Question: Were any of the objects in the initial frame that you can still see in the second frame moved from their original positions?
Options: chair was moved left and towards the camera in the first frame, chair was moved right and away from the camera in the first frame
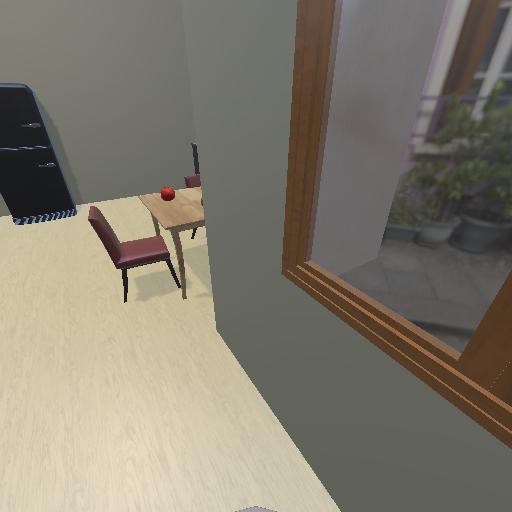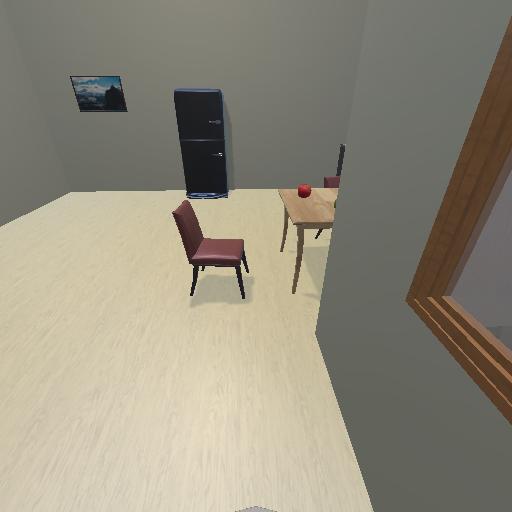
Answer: chair was moved left and towards the camera in the first frame